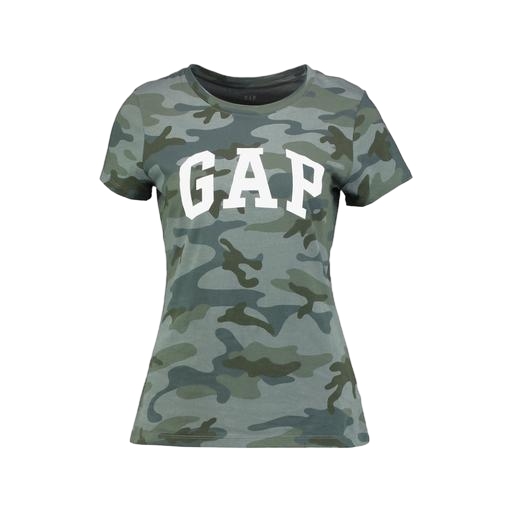
camo logo t-shirt, green camo mini tee, green camo print tee, white background